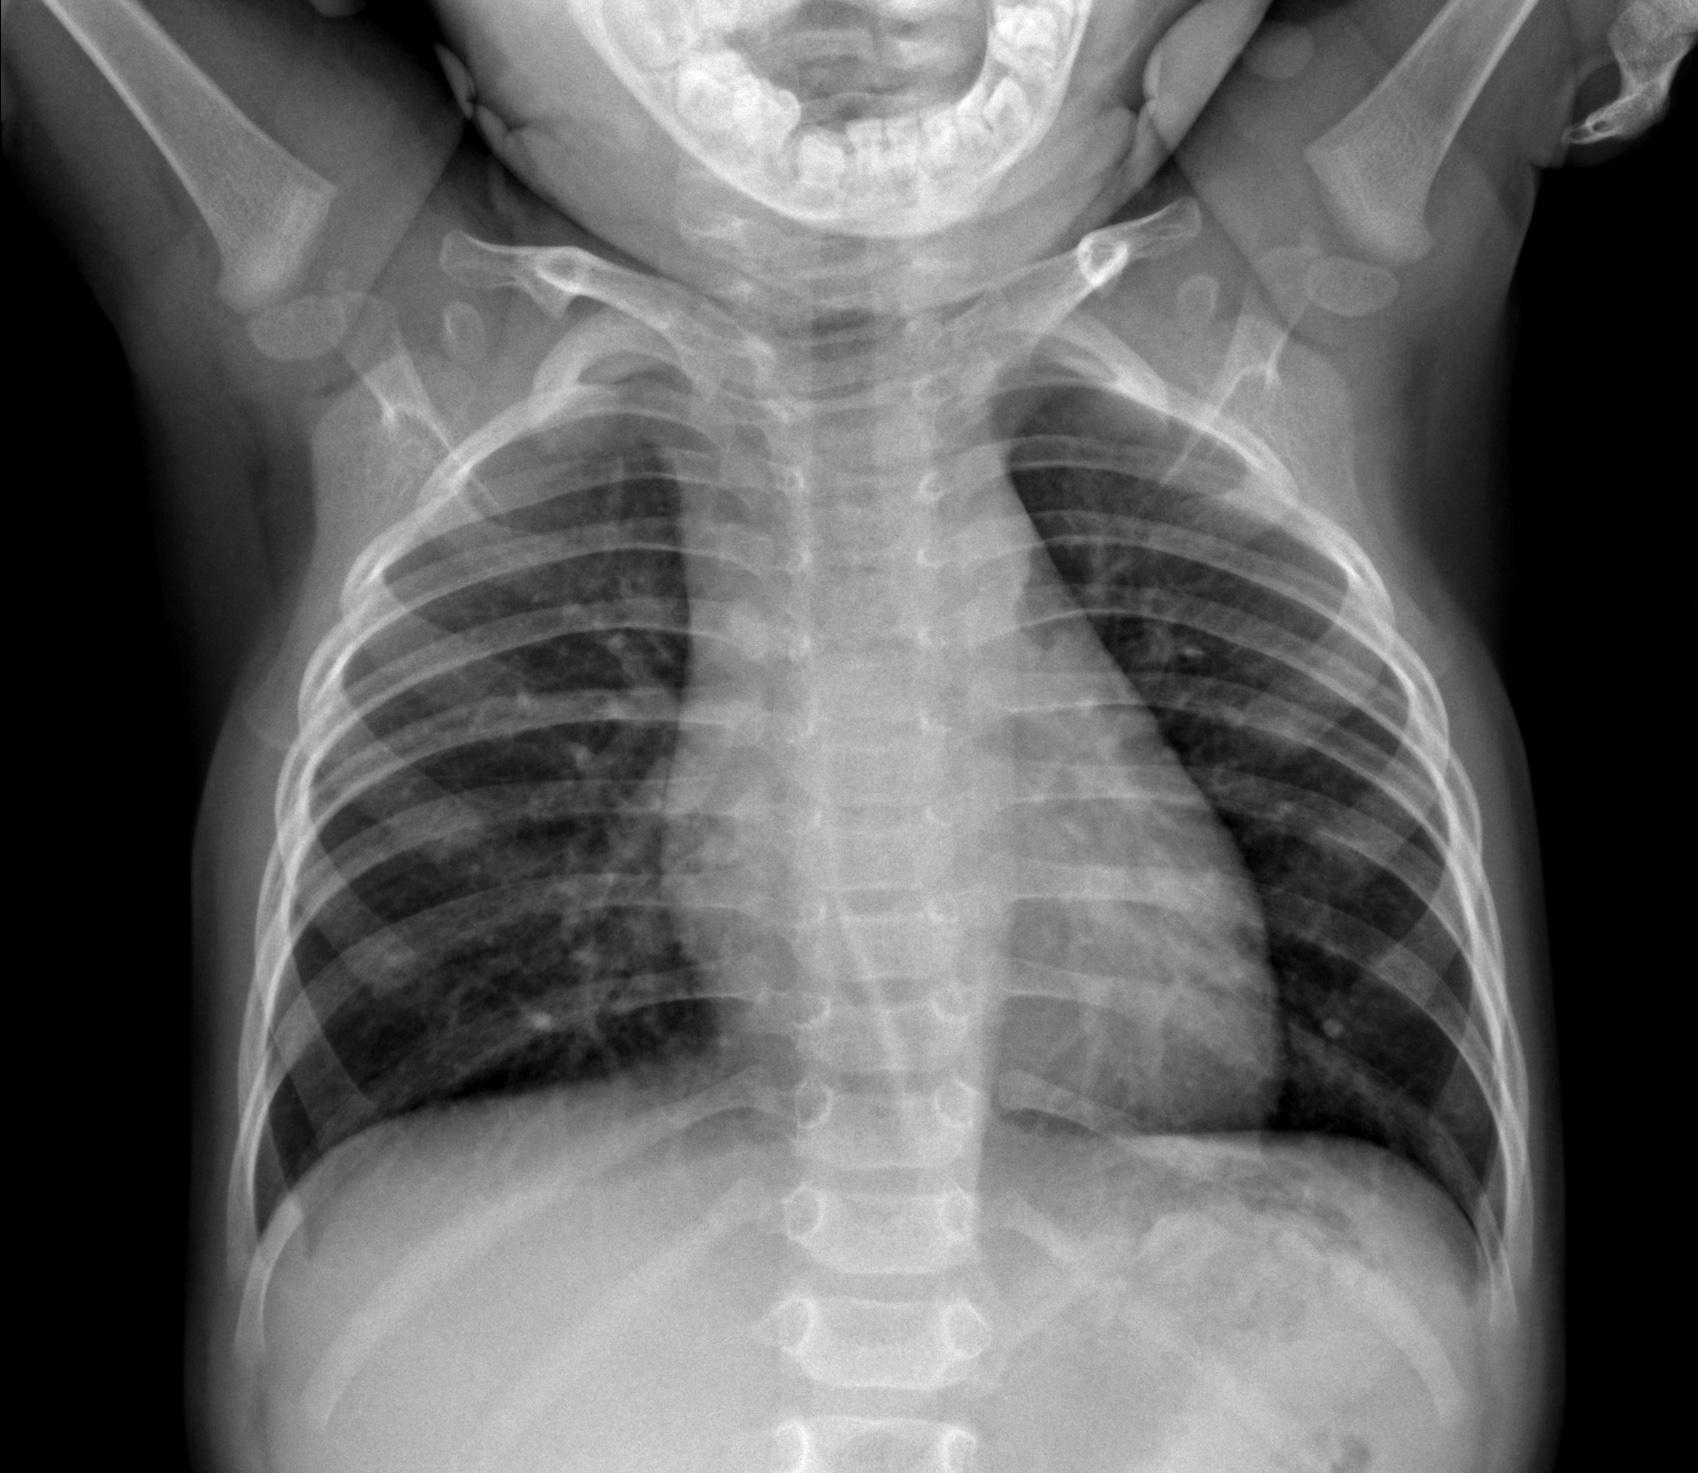
Diagnosis: NORMAL